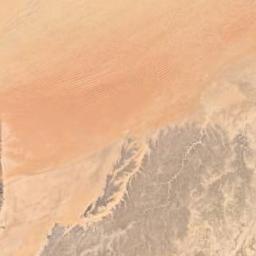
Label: desert